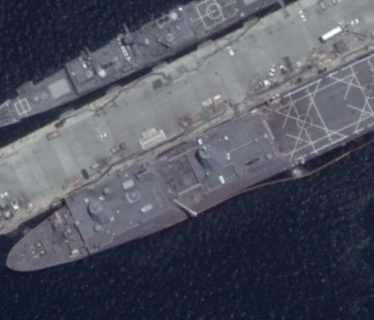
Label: combat